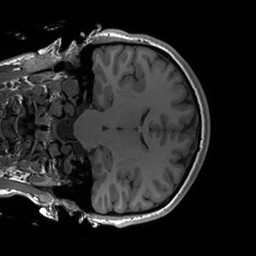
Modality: T1w
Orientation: coronal